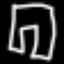
Label: pants